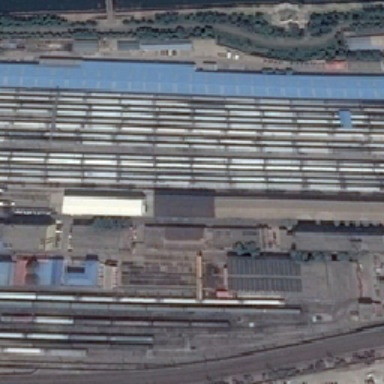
The railway station is near the river and there are some green trees .